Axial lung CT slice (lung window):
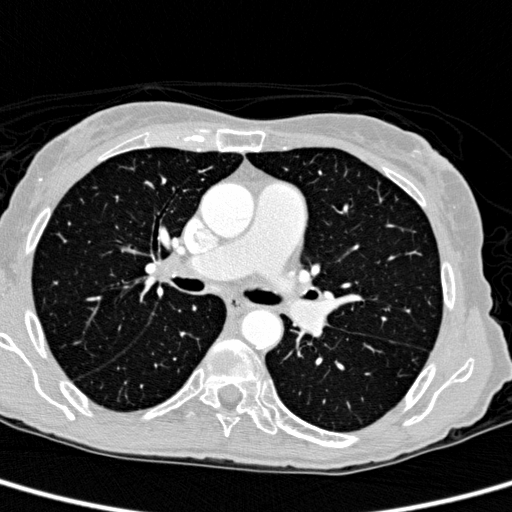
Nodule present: no